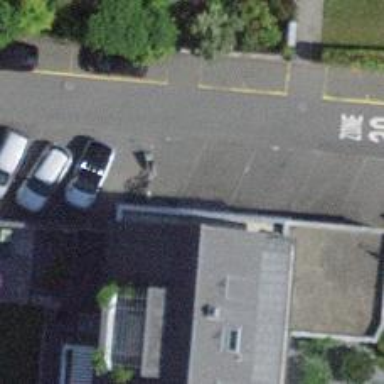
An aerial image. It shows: Parking area along the street side with diagonal orientation.